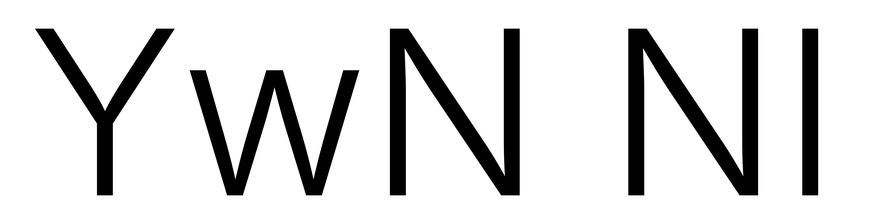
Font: Inter_Light